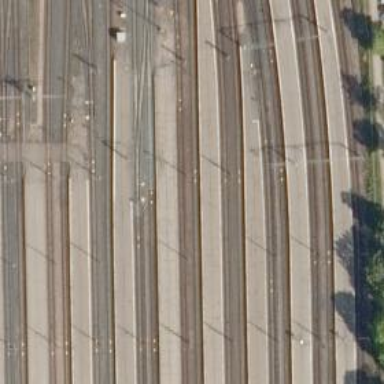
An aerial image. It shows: Railway signal.